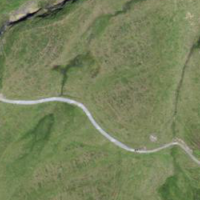
EUNIS habitat code: 23
Species observed at this site:
Rhododendron ferrugineum
Pimpinella major
Bartsia alpina
Veronica serpyllifolia
Zicrona caerulea